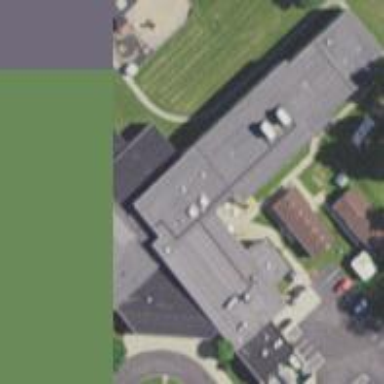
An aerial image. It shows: School building with school amenities.